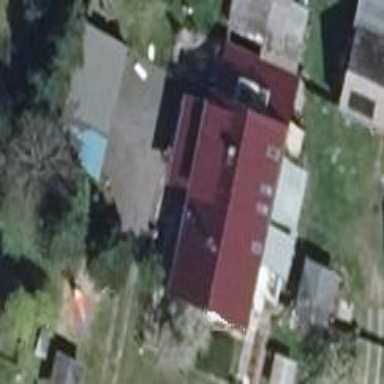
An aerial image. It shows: House with flat dark grey roof. The house has multiple parts.